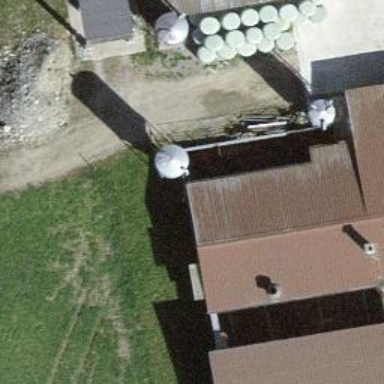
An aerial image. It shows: Silo.